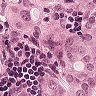
Metastatic tissue present: yes